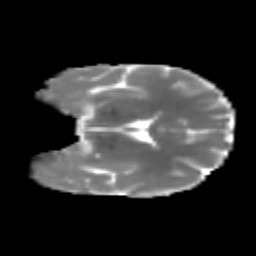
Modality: MD
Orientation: coronal
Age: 29
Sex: male
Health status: healthy